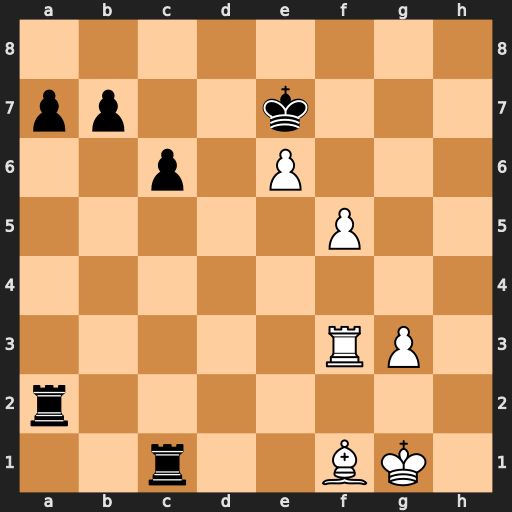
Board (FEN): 8/pp2k3/2p1P3/5P2/8/5RP1/r7/2r2BK1
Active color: w
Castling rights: -
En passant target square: -
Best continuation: f6+ Kxe6 f7